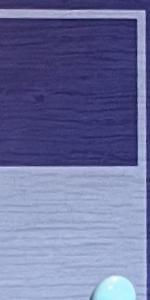
Label: Empty